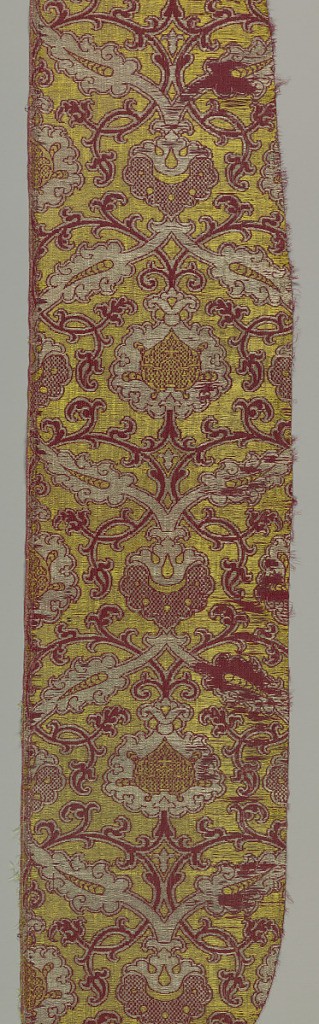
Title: pieces of a chasuble
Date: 17th century
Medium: medium: silk,linen, metallic Technique: two integratd structures; 2/1 twill with supplementart wefts and supplementary warp in 2/2 twill plus supplementary metallic weft
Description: Ogee lattice with lancet leaves in yellow, red and white.